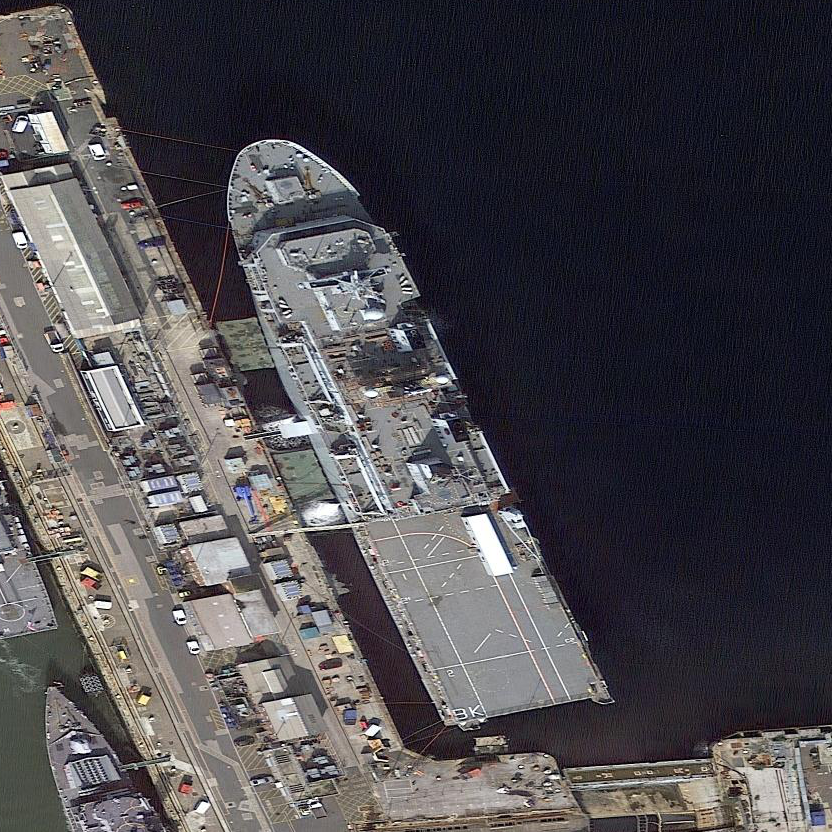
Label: combat